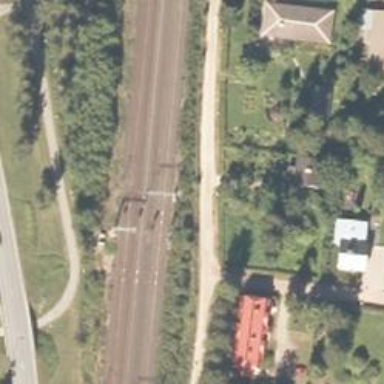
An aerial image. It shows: Railway signal.